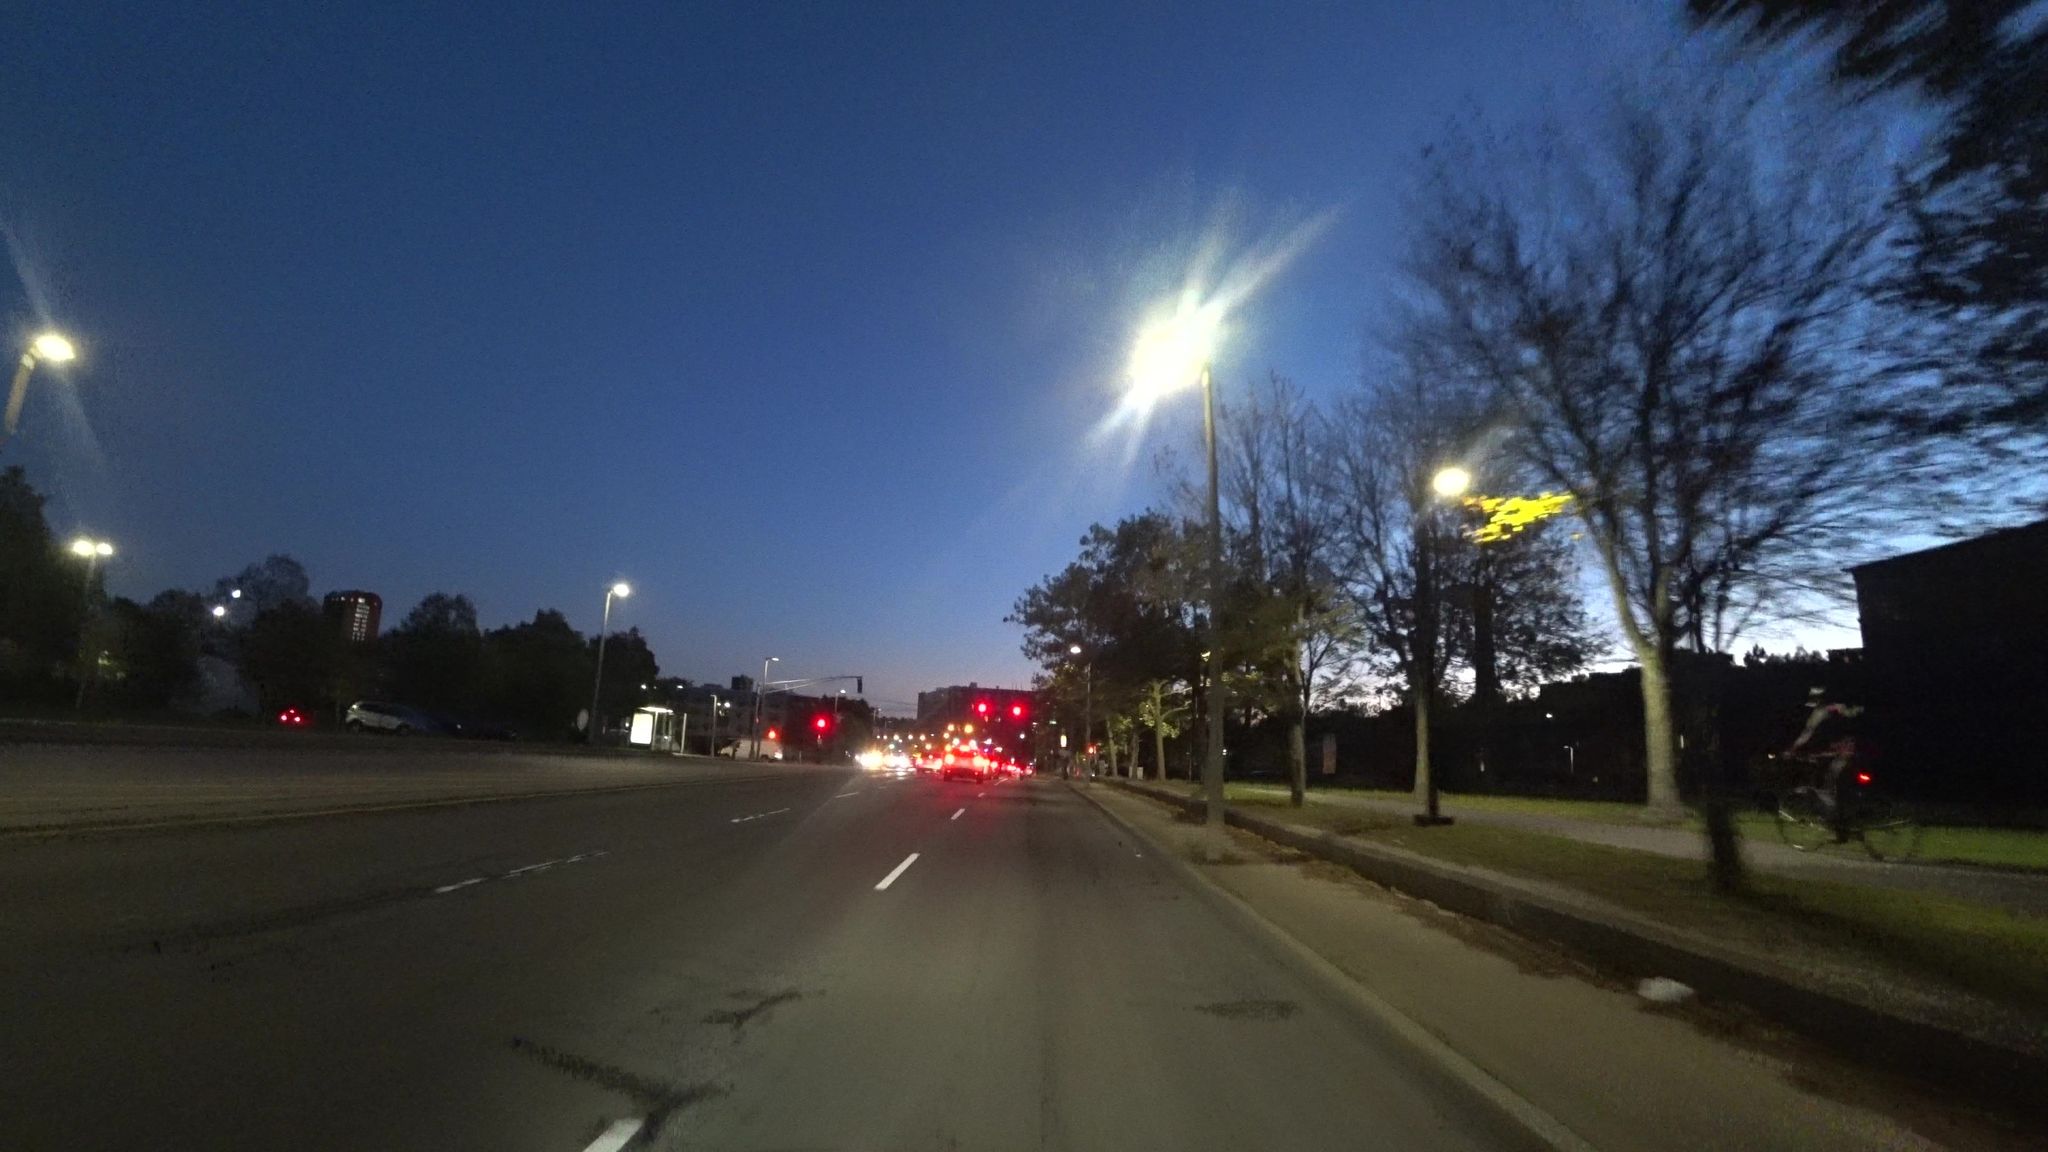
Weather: clear
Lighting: dusk/dawn
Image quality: good
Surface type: driving surface
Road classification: cycleway, footway
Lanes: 3
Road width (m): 24.7
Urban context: urban centre
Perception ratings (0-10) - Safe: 1.84, Lively: 7.47, Beautiful: 6.9, Boring: 1.12, Depressing: 3.82, Wealthy: 6.65